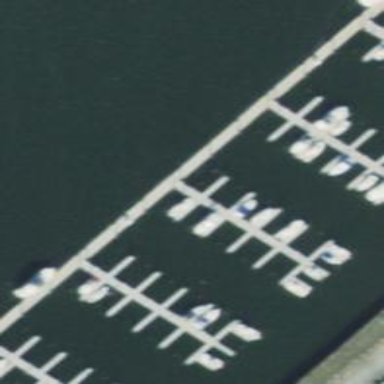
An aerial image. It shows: Pier with mooring facilities.